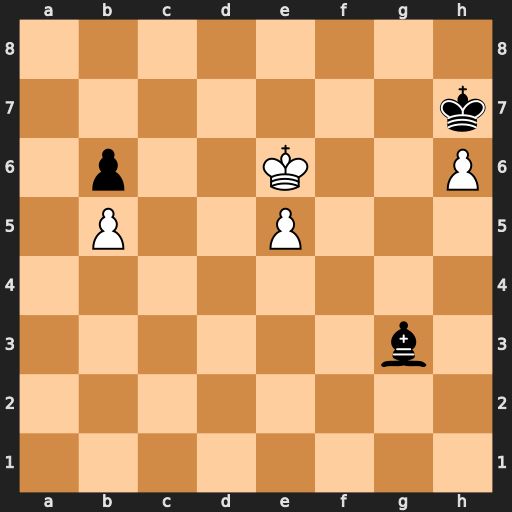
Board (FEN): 8/7k/1p2K2P/1P2P3/8/6b1/8/8
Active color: w
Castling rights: -
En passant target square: -
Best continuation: Kf6 Kxh6 e6 Bh4+ Kf7